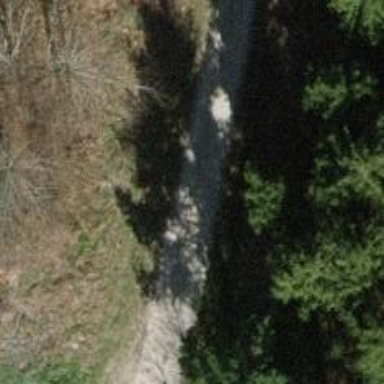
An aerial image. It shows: Well-maintained track road with grade 1 tracktype.